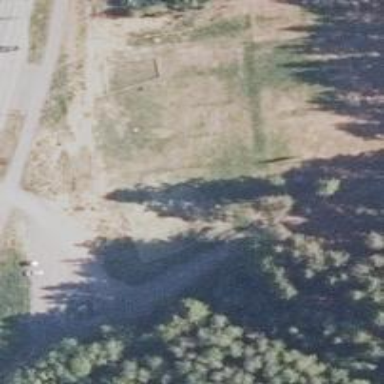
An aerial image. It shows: Disc golf basket.